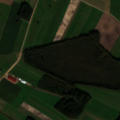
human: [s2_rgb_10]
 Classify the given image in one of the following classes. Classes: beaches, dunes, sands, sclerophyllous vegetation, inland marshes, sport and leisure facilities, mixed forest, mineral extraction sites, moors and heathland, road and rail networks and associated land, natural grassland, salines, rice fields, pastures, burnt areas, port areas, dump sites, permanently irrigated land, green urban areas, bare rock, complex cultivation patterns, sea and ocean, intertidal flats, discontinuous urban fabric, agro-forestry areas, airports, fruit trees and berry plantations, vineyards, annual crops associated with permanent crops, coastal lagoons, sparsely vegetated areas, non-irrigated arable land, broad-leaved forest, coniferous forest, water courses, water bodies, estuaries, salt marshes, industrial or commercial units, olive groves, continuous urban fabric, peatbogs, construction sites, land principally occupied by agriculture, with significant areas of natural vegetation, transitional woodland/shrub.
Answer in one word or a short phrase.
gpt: non-irrigated arable land, complex cultivation patterns, land principally occupied by agriculture, with significant areas of natural vegetation, coniferous forest